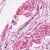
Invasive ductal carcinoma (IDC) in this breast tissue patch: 0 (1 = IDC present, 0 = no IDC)